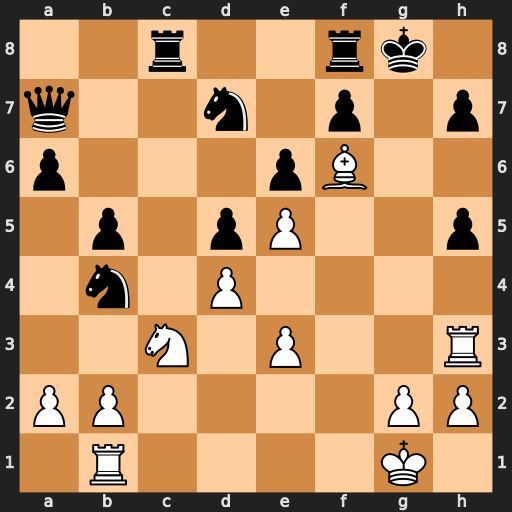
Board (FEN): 2r2rk1/q2n1p1p/p3pB2/1p1pP2p/1n1P4/2N1P2R/PP4PP/1R4K1
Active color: w
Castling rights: -
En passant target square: -
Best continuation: Rg3#